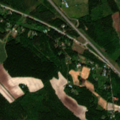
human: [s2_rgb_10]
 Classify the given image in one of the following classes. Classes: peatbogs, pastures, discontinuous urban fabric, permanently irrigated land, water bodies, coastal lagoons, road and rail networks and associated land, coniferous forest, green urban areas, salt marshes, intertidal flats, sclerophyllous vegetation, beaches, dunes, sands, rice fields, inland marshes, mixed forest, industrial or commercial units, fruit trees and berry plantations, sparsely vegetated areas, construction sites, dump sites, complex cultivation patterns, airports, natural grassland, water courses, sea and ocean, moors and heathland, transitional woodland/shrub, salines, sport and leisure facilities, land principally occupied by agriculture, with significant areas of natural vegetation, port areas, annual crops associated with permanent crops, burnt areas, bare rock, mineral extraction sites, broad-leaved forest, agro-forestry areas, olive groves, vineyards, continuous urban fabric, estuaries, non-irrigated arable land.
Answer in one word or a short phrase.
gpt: non-irrigated arable land, land principally occupied by agriculture, with significant areas of natural vegetation, mixed forest